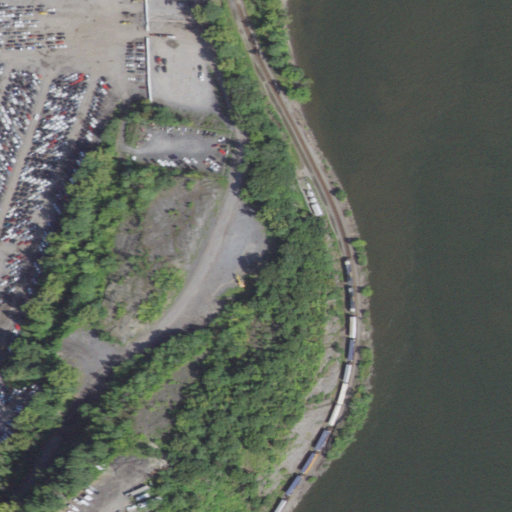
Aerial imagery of cape in New York named Pegs Point containing open water, high intensity development, barren land, deciduous forest, herbaceous wetlands, medium intensity development, low intensity development, open development, pasture, and woody wetlands